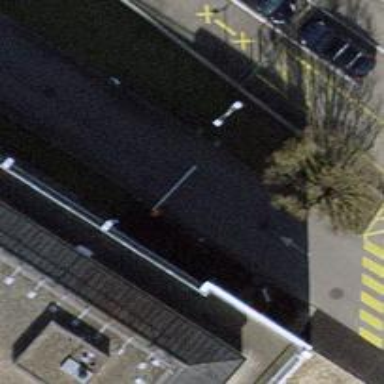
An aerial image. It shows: Lift gate barrier.